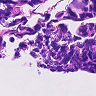
Metastatic tissue present: no